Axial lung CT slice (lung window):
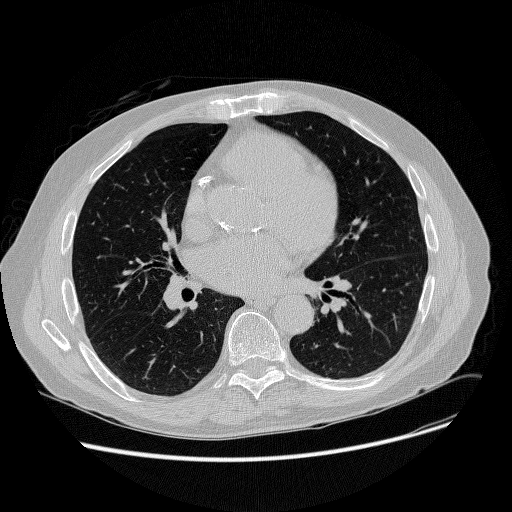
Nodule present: no